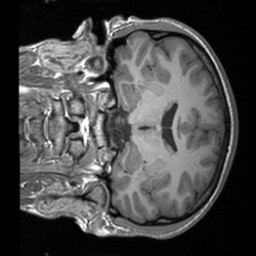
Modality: T1w
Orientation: coronal
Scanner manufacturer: siemens
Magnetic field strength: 3 T
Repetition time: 1.9 s
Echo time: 0.00226 s